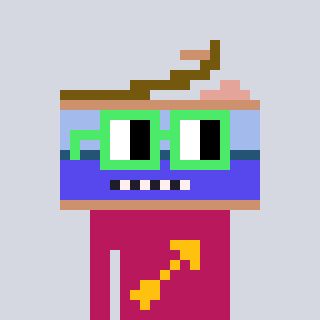
a pixel art character with square light green glasses, a canned ham-shaped head and a darkpink-colored body on a cool background